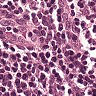
Metastatic tissue present: no